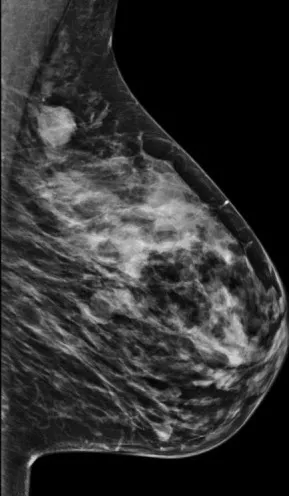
A round lesion with fine spiculated borders located on the superior quadrant of the left breast. Associated with smaller round lesions.
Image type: radiology (x_ray)